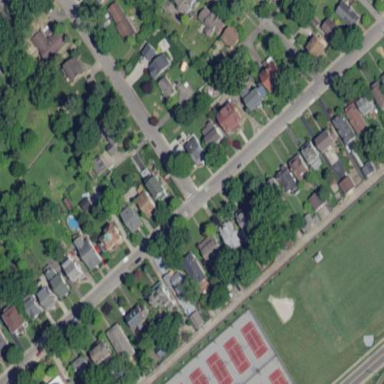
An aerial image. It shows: Neighborhood.